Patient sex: M
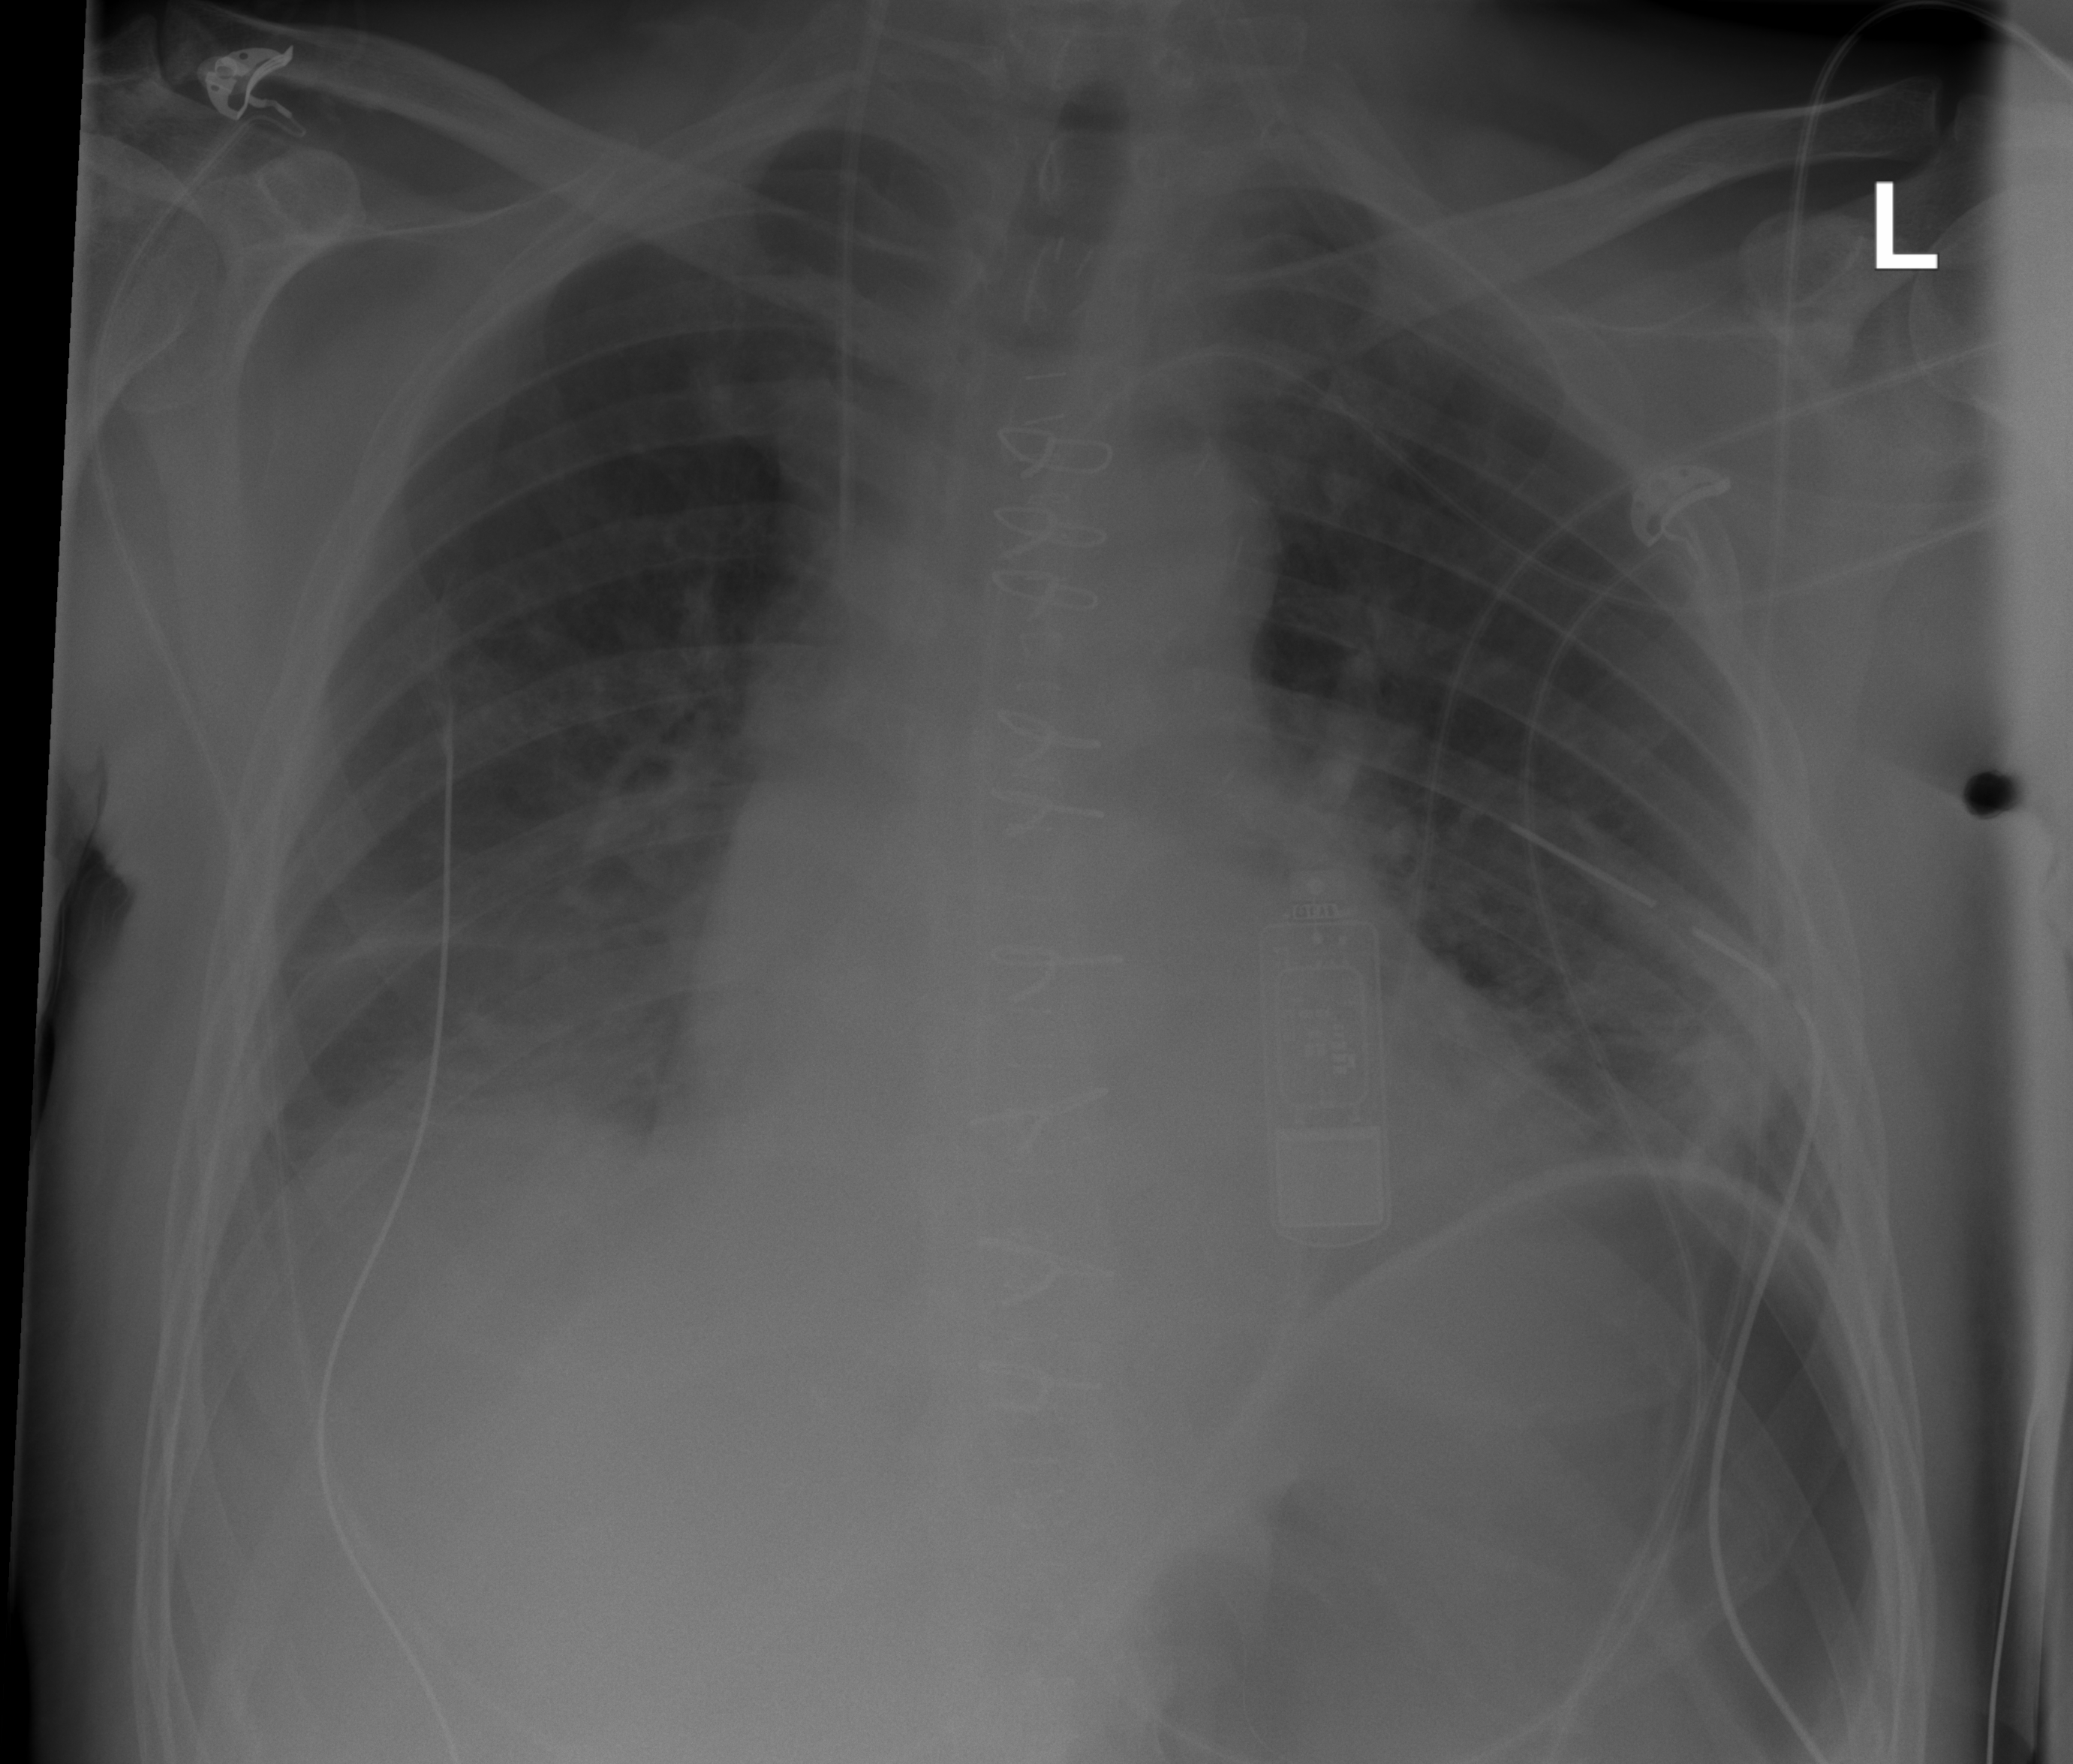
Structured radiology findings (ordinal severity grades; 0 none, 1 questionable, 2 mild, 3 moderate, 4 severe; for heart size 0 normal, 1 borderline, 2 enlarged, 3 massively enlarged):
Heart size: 0
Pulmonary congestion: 0
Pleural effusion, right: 2
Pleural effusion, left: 2
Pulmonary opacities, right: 0
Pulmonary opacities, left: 0
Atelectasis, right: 2
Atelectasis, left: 2